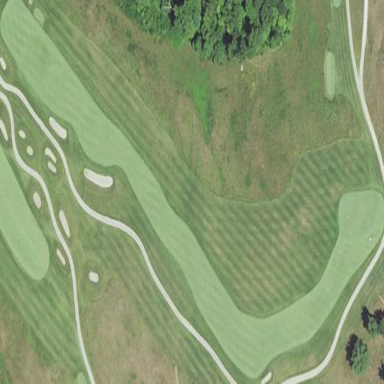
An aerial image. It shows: Golf fairway in the image.